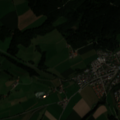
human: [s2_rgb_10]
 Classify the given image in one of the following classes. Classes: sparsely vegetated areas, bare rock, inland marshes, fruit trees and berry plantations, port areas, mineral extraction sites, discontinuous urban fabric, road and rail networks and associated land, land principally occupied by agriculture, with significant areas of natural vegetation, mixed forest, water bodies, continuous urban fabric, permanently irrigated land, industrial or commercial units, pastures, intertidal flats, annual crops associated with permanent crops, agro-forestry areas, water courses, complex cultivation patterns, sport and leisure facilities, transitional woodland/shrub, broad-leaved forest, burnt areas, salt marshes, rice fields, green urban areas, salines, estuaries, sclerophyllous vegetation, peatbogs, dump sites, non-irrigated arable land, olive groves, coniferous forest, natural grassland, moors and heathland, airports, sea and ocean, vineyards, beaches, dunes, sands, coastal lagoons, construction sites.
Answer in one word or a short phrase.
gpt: discontinuous urban fabric, non-irrigated arable land, complex cultivation patterns, coniferous forest, transitional woodland/shrub